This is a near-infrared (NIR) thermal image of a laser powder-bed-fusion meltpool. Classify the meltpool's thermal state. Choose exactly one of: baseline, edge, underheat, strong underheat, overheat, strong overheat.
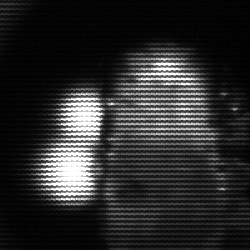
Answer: strong underheat